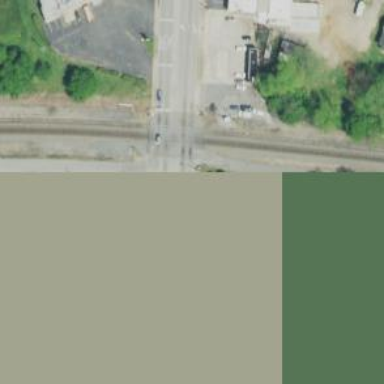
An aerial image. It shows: Railway level crossing.